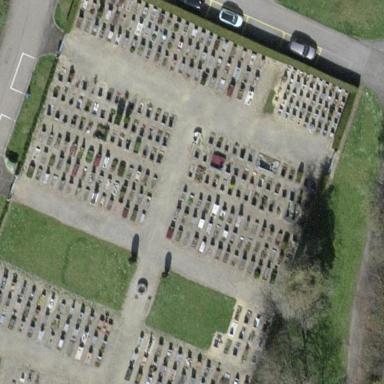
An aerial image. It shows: Cemetery.